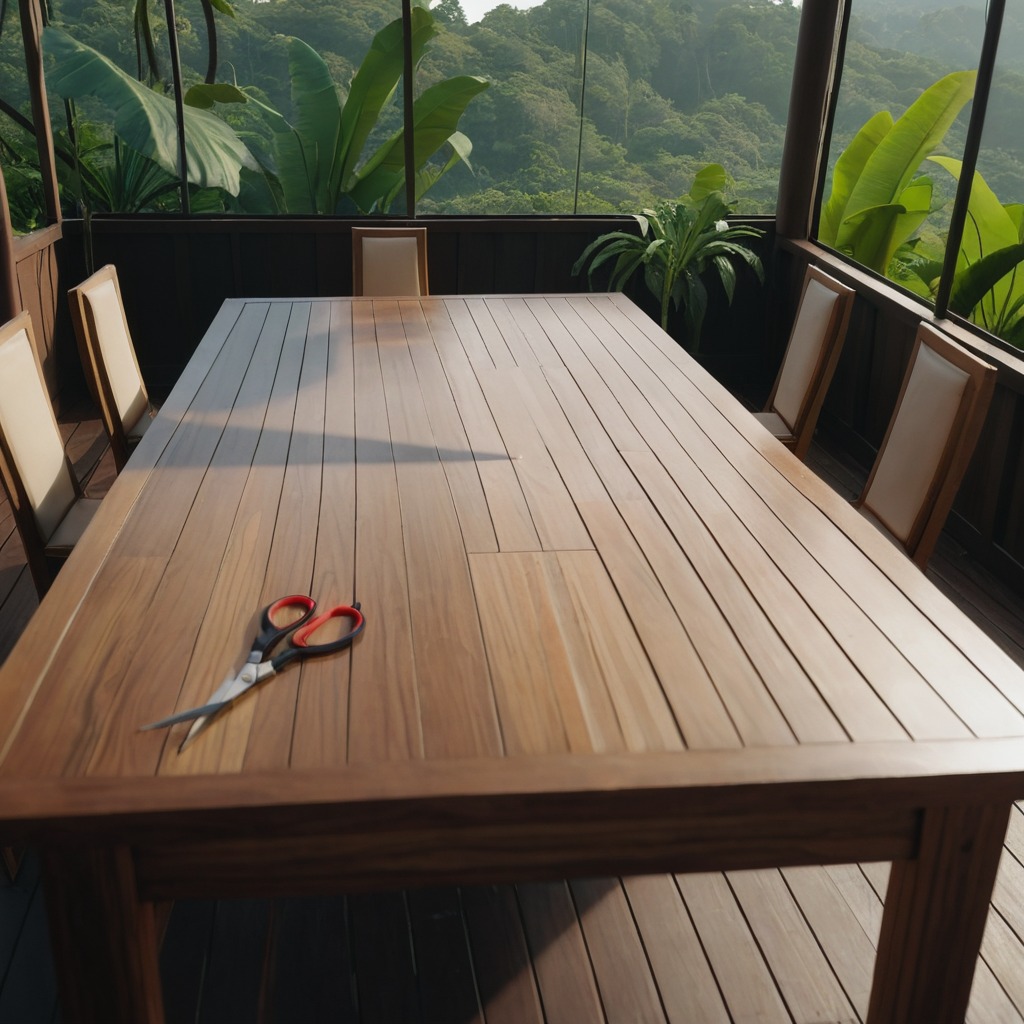
A scissor lies on the wooden table.